Field crop: maize
Growth stage: 2
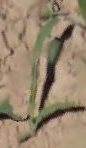
Species: maize